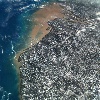
Label: land